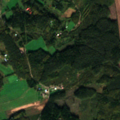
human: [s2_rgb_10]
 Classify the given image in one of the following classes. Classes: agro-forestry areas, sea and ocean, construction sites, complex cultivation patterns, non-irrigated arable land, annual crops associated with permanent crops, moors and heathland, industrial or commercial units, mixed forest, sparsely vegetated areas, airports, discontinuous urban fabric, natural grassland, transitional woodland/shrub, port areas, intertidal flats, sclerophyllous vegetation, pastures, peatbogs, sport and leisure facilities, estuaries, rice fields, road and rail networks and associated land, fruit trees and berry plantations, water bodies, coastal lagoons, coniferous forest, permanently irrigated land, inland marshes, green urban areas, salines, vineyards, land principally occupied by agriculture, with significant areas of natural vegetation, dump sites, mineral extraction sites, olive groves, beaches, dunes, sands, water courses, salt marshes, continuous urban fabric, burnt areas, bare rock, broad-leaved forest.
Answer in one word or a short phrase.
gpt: land principally occupied by agriculture, with significant areas of natural vegetation, coniferous forest, mixed forest, transitional woodland/shrub